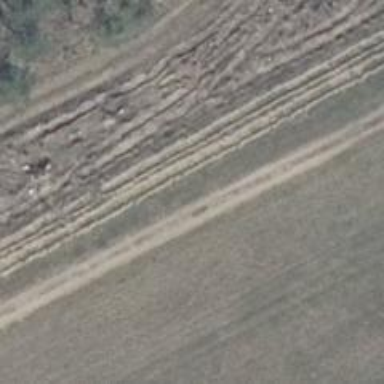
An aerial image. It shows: Track with grade 5 tracktype.